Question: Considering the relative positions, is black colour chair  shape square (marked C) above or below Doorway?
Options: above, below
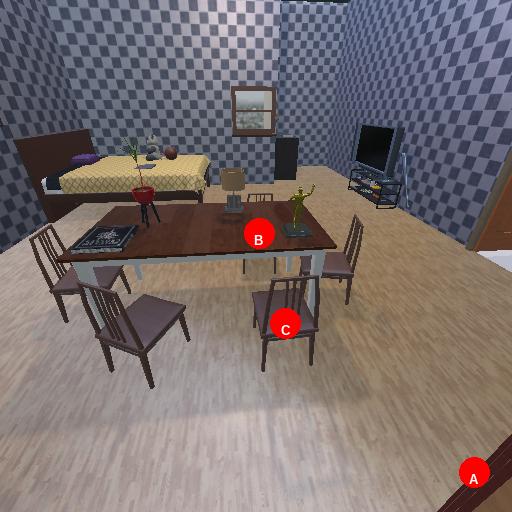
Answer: above